Field crop: maize
Growth stage: 1
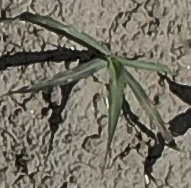
Species: sorghum